Field crop: maize
Growth stage: 2
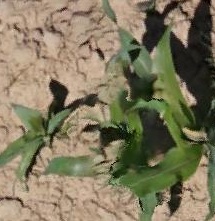
Species: maize